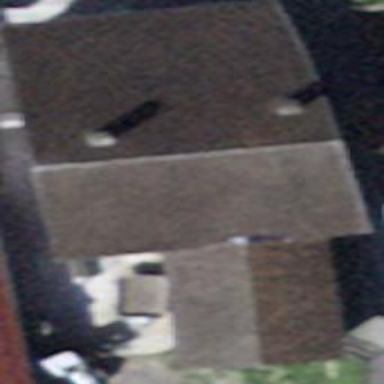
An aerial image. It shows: Cowshed building.